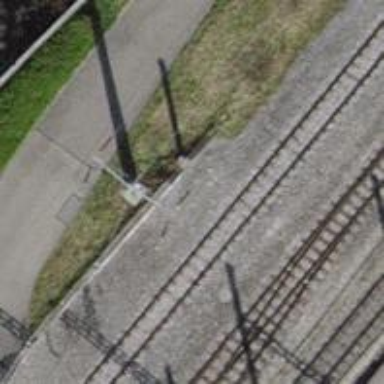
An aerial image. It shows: Power pole.